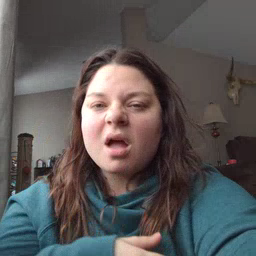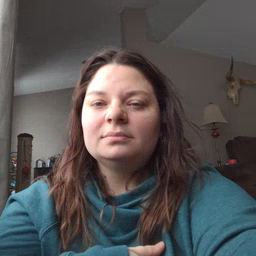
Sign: mad